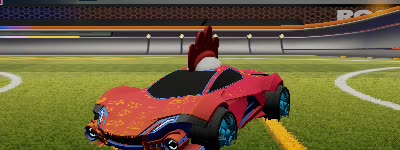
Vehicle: werewolf